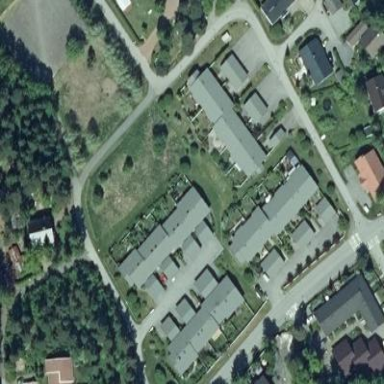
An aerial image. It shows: Kindergarten.